Aerial crown-view tile of a tropical tree (Barro Colorado Island, Panama), acquired 20240918:
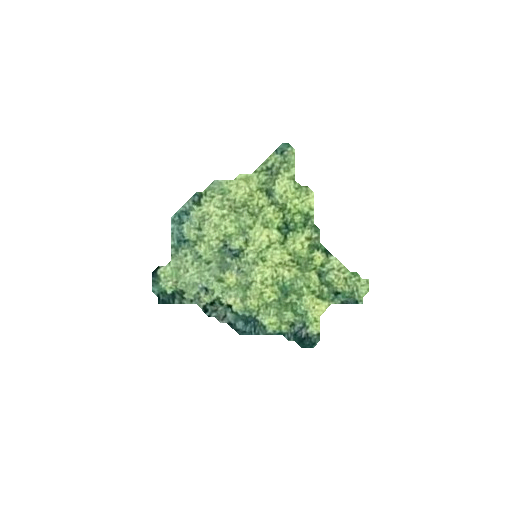
Species: Guatteria lucens
GBIF accepted scientific name: Guatteria lucens
Crown area: 37.776 m²